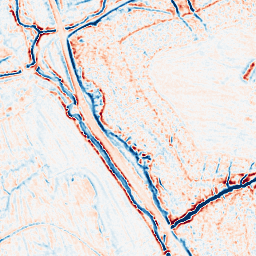
Category: edge_preserving
Decomposition family: bilateral
Decomposition parameters: d: 9
sigma_color: 100
sigma_space: 100
Upsampling method: bilinear
Upsampling parameters: scale: 2
Upsampling scale: 2